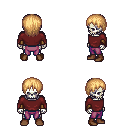
a pixel art fantasy rpg character, male body template, skeleton, maroon long-sleeve shirt, magenta pants, light blonde plain hairstyle, leather bracers, brown shoes, four views (front, back, left, right), 2x2 character sprite sheet, small pixel art, hard edges, no anti-aliasing